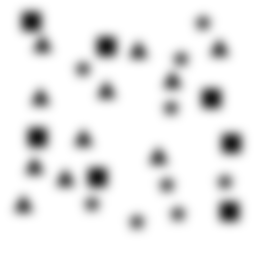
Squares: 7
Triangles: 11
Stars: 9
Total shapes: 27